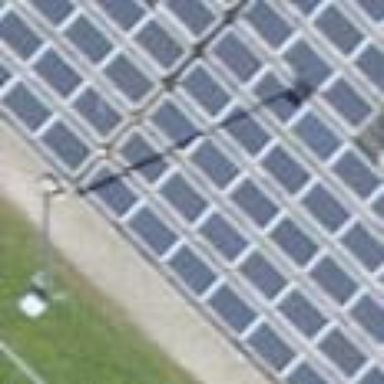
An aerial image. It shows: Solar power generator using photovoltaic method with solar photovoltaic panel types.